Question: I need to call to some function and procedures that in packages in Oracle.
I never worked with oracle, and i know only basic staff like insert,update table, but now i need to call "vb_new_serial " function to get back from it integer here this function 'function vb_new_serial return integer;'
This function is located in Packages ->
Here my code that i tried after i did some reasearches:
'''
using (var conn = new OracleConnection(strConn2))
{
using (var cmd = conn.CreateCommand())
{
cmd.CommandType = CommandType.StoredProcedure;
cmd.CommandText = "vb_new_serial";
conn.Open();
using (var dr = cmd.ExecuteReader())
{
MessageBox.Show(dr.ToString());
}
}
}
'''
Here the image

But here i did't get back nothing.
What i am doing wrong?
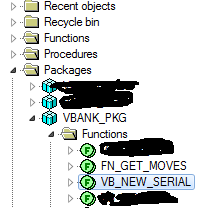
Answer: Is there any parameters need to add in oracle command ? because return value is the first parameter added to the oracle command.
Like this
'''
cmd.Parameters.Add("Return_Value", OracleDbType.Int16,
ParameterDirection.ReturnValue);
'''